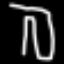
Label: pants